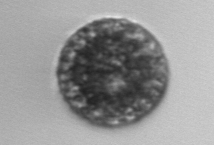
Label: Vicicitus_globosus